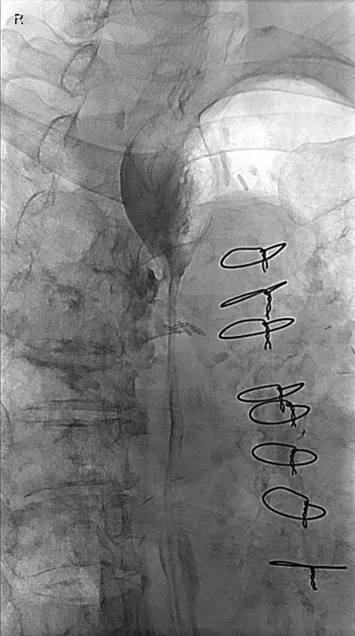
B: Embolization of the fistula was performed by injection of the NBCA via the angiographic catheter.
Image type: radiology (x_ray)